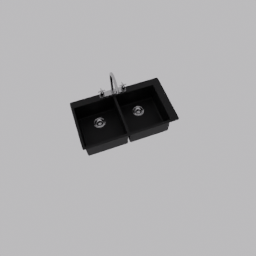
Label: appliances